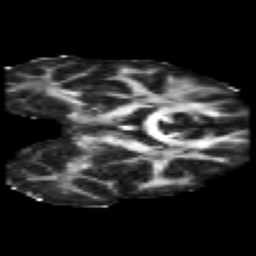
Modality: FA
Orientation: coronal
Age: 19
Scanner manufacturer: philips
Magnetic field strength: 3 T
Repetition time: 8.573 s
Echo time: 0.1268 s